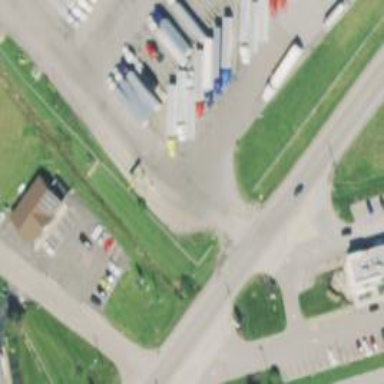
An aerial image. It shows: Weighbridge located at service road.